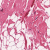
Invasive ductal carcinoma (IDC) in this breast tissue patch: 0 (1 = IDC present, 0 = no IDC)